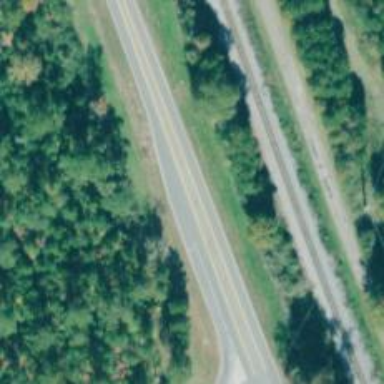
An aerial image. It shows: Primary road with asphalt surface.